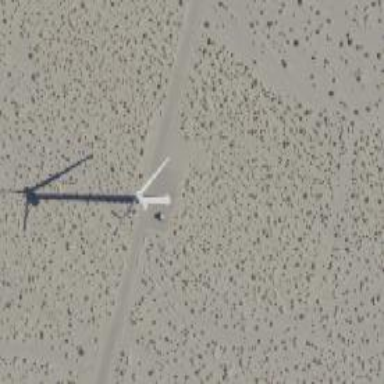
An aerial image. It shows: Wind generator using wind turbines of horizontal axis.